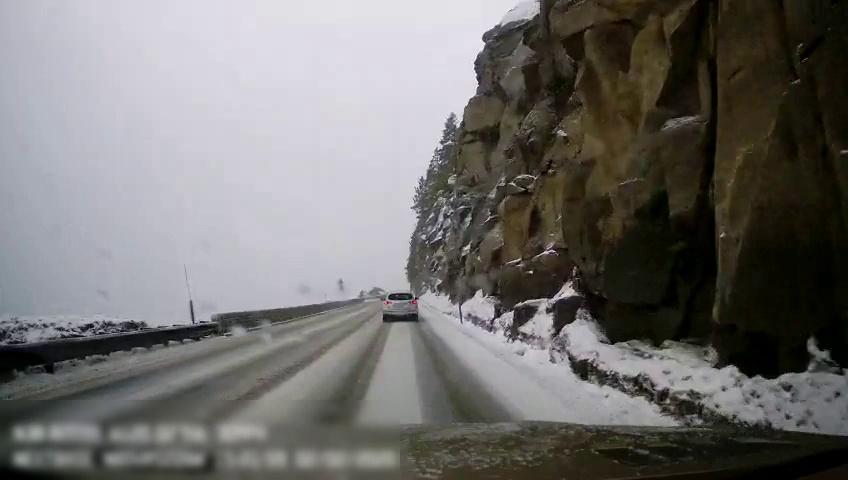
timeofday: Day
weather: Snowy
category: Drivable Space
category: Vehicles | SUV